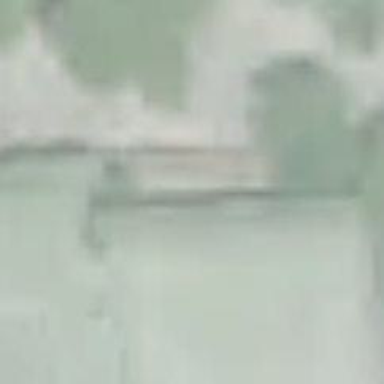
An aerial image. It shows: Fence.